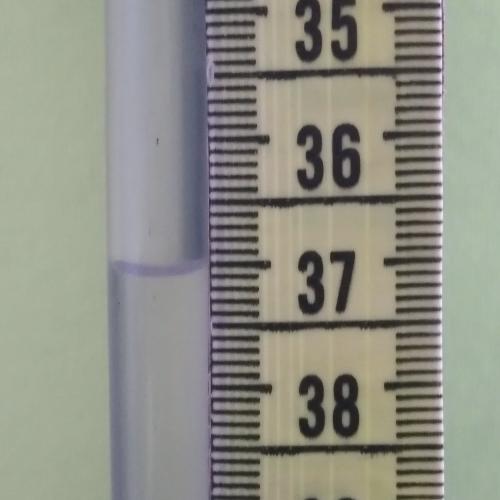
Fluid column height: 37.1 cm